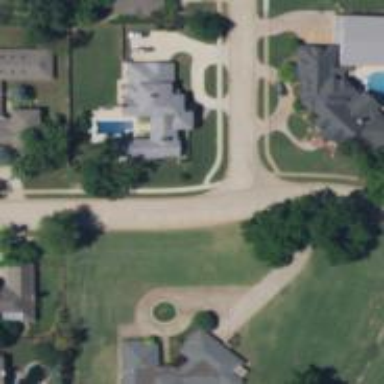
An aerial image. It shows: Residential road with sidewalk on the left side.